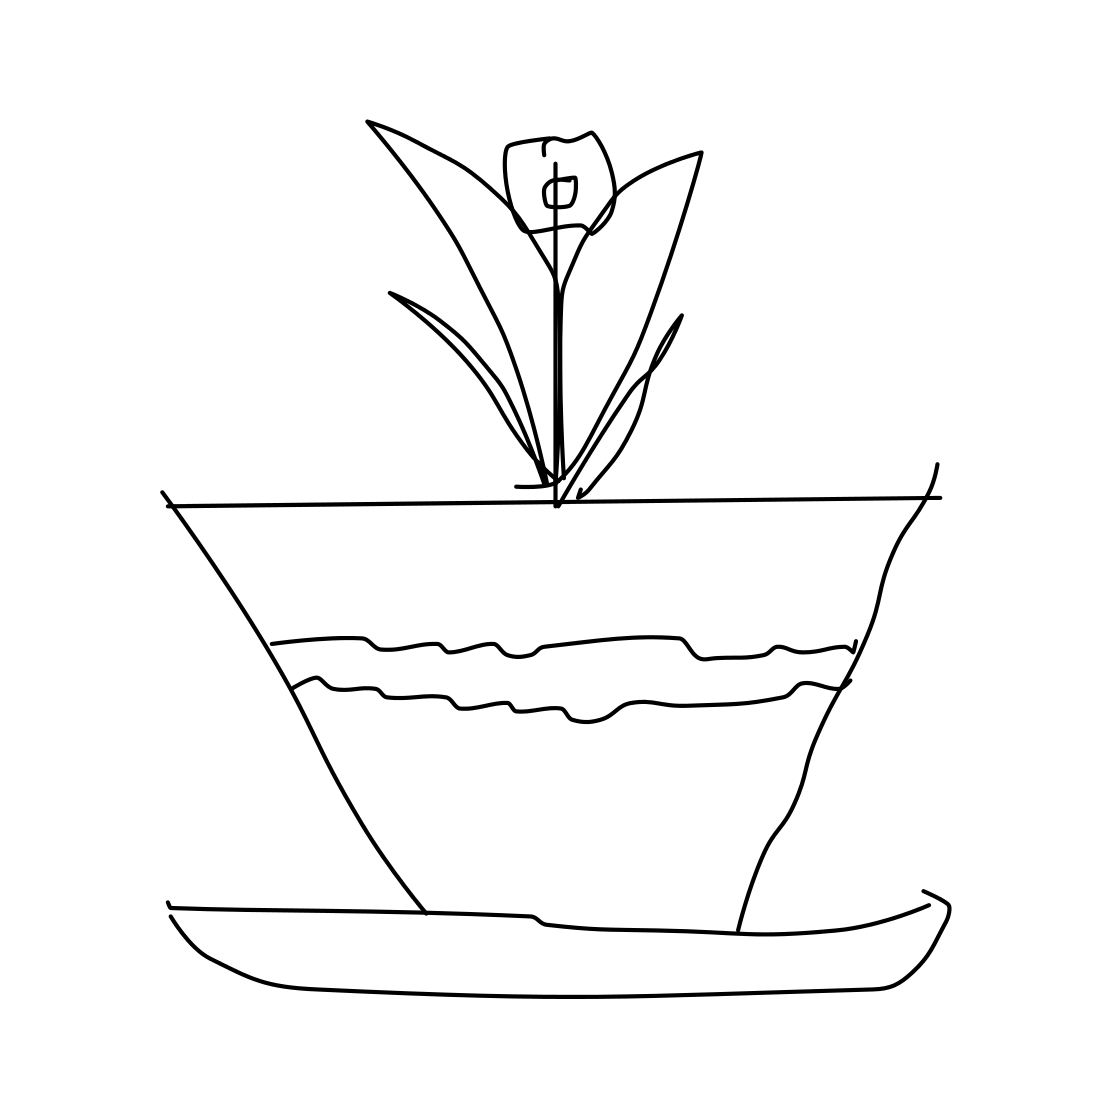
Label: potted plant